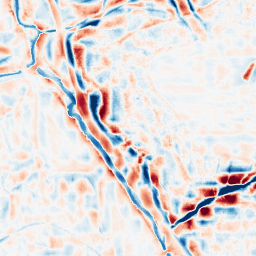
Category: wavelet
Decomposition family: wavelet_reverse_biorthogonal
Decomposition parameters: wavelet: rbio5.5
level: 4
Upsampling method: cubic_catmull_rom
Upsampling parameters: scale: 4
Upsampling scale: 4